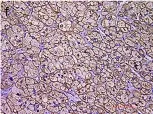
Expression of CYP11B1/2 in three nodules of patients. Histological and immunohistochemical staining of three nodules (N1, nodule 1; N2, nodule 2; N3, nodule 3) of this patient and cortisol-producing adenoma from another patient (control, as a reference for positive CYP11B2 staining). CYP11B1: immunohistochemical staining of 11beta-hydroxylase ; 200x magnification.
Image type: pathology (immunostaining)